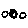
Label: circle